Interaction volume radius: 5 \u00c5
Interaction volume height: 30 \u00c5
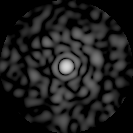
Disorder parameter: 0.8524